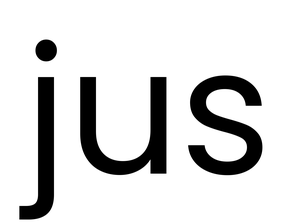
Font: Poppins-Regular